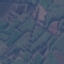
Land use / land cover class: Pasture